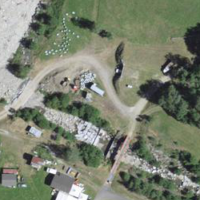
EUNIS habitat code: 24
Species observed at this site:
Stauroderus scalaris
Tussilago farfara
Pachytodes cerambyciformis
Trifolium pratense
Rutpela maculata